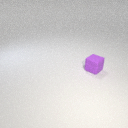
small purple rubber cube